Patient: sex F, age 67
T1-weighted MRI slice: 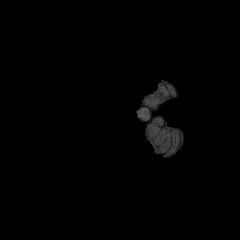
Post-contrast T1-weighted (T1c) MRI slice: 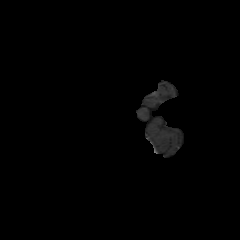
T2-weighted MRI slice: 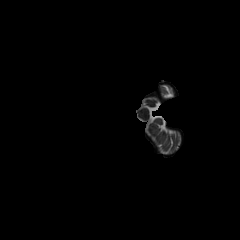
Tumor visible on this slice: no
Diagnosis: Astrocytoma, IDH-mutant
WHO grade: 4